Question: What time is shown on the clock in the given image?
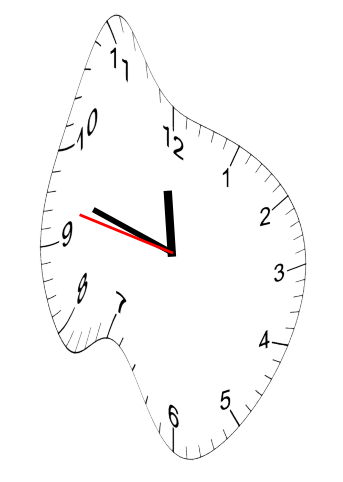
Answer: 11:47:47